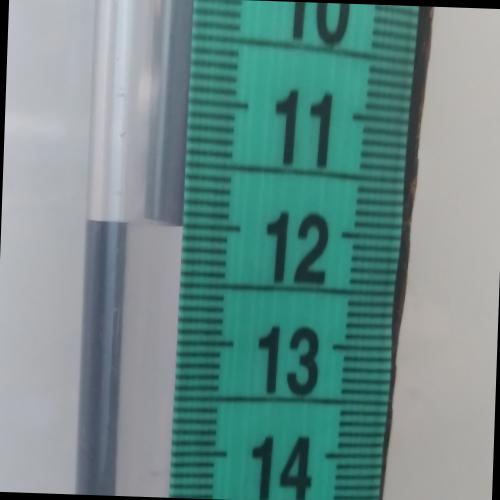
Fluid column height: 12.0 cm